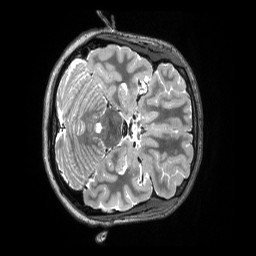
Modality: T2w
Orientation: axial
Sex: female
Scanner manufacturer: siemens
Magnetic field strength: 3 T
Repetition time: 3.2 s
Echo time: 0.563 s